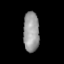
Tissue: lung
Cell type: Epithelial cells
Senescence score: 0.5925
Nuclear area (px): 621
Mean DAPI intensity: 153.43